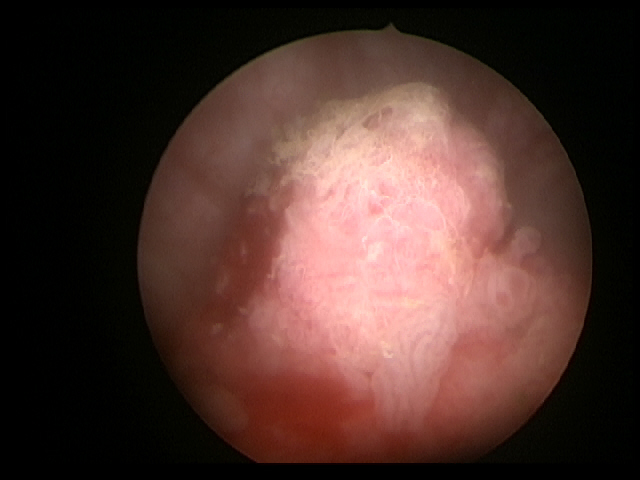
Modality: WLC
Class: Malignant
Subclass: HighGradePapillary
Lesion: L1
Stage: T1
Morphology: Papillary
Bladder cancer association: Yes